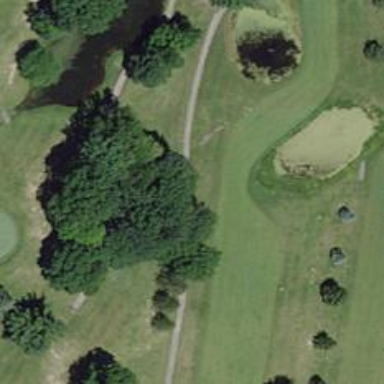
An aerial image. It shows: Golf fairway surrounded by grass.